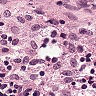
Metastatic tissue present: no